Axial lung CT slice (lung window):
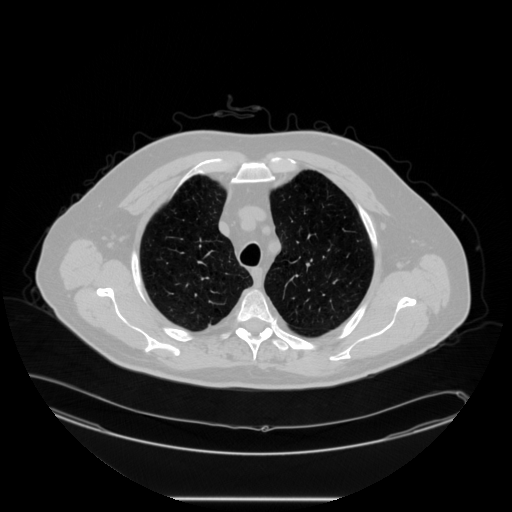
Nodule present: no